Question: I am receiving input via a serial port and displaying the data in a RichTextBox. That works okay, except for the fact that, when I display the data, there is a lot of extra (non-consistently occurring) spacing. See the image below:

In this case, it is showing every two ticks, but sometimes it is three or sometimes none. I can't figure out why this is. Does anybody have any idea?
: Here is how I am displaying the data (code-wise).
'''
void port_DataReceived(object sender, SerialDataReceivedEventArgs e)
{
string msg = port.ReadExisting();
DisplayWindow.AppendText(msg);
DisplayWindow.ScrollToCaret();
}
'''
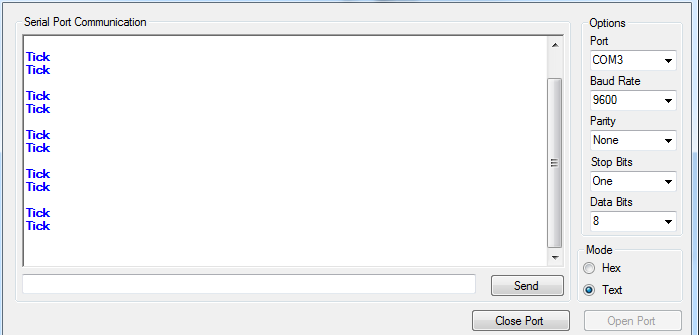
Answer: Thank you Hans and ChrisF for your responses. As I was working on this, I decided to search on ReadExisting(). Through some SO posts, it turns out that this might have been my problem. I changed it to ReadLine() and I'm not getting the weird line breaks anymore. I'm going to continue using this method and see if it works with the rest of my application.
Very strange...